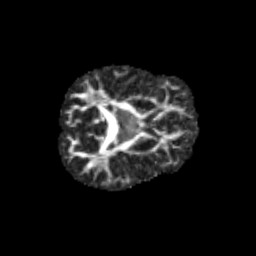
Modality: FA
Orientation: axial
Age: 13
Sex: male
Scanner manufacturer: siemens
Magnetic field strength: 3 T
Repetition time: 3.8 s
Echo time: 0.07 s